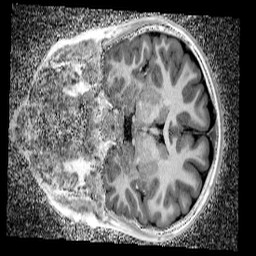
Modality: UNIT1_denoised
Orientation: coronal
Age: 10
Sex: male
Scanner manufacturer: siemens
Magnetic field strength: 3 T
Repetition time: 4 s
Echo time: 0.00299 s